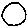
Label: circle